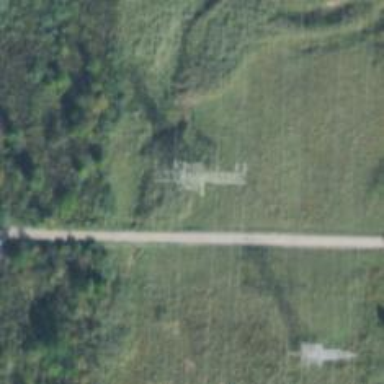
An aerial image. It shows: Lattice structure tower used for power distribution.